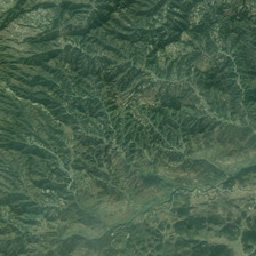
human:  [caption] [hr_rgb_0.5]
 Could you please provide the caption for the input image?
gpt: The mountain is covered with big trees.

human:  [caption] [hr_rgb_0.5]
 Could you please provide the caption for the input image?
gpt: The mountain is covered with towering trees.

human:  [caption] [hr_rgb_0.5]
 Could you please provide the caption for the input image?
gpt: There are big trees all over the mountain.

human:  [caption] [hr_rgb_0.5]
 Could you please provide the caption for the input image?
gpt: The mountain is covered with tall trees.

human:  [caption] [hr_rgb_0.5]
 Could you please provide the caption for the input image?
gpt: The mountain is covered with tall trees.